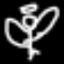
Label: angel